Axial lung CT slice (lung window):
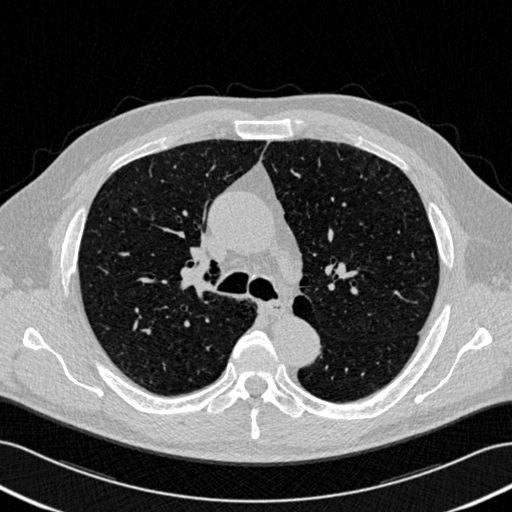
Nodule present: no